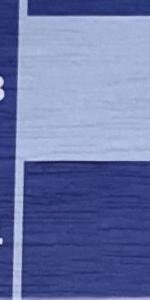
Label: Empty